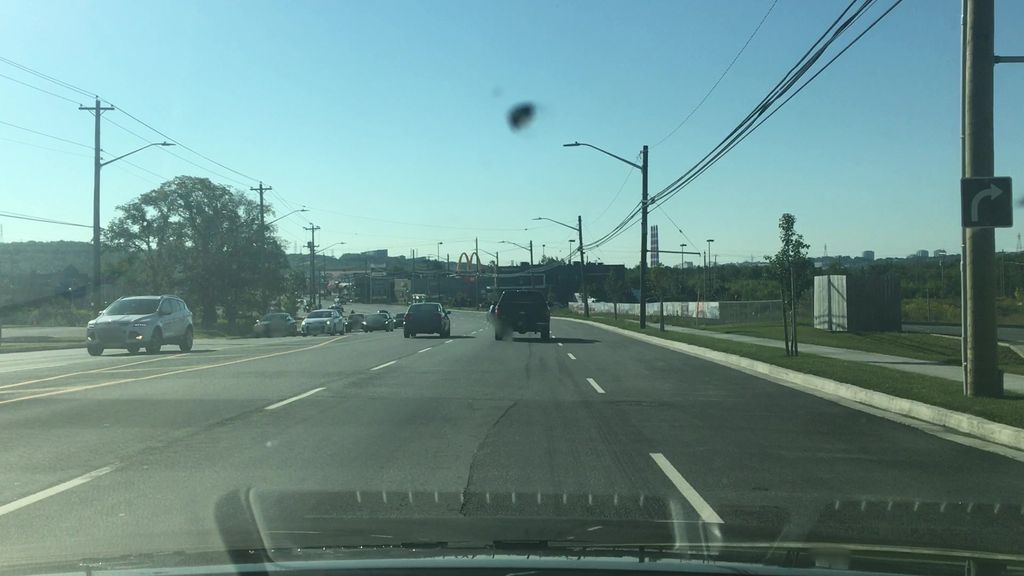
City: halifax